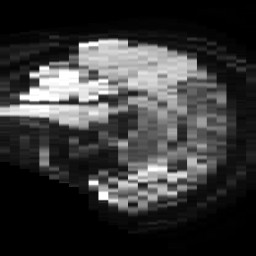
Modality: TRACE
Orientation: sagittal
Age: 74
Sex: female
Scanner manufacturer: philips
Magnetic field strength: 3 T
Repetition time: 4.624 s
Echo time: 0.07398 s